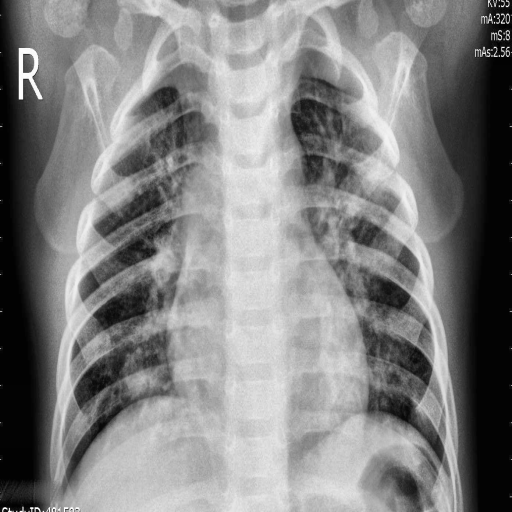
Finding: PNEUMONIA